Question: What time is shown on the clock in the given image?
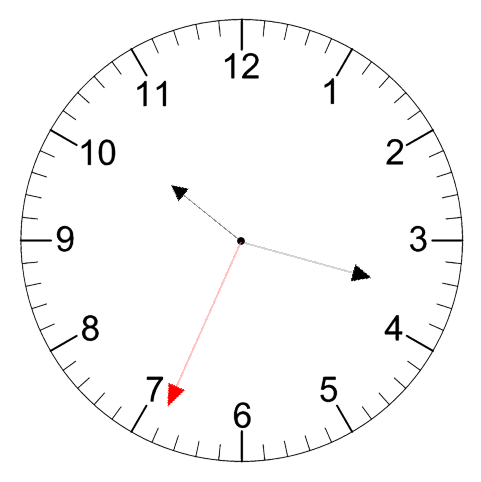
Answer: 10:17:34